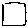
Label: square